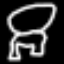
Label: frog